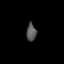
Tissue: prostate
Cell type: Endothelial cells
Senescence score: 0.7969
Nuclear area (px): 167
Mean DAPI intensity: 86.934